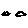
Label: cloud